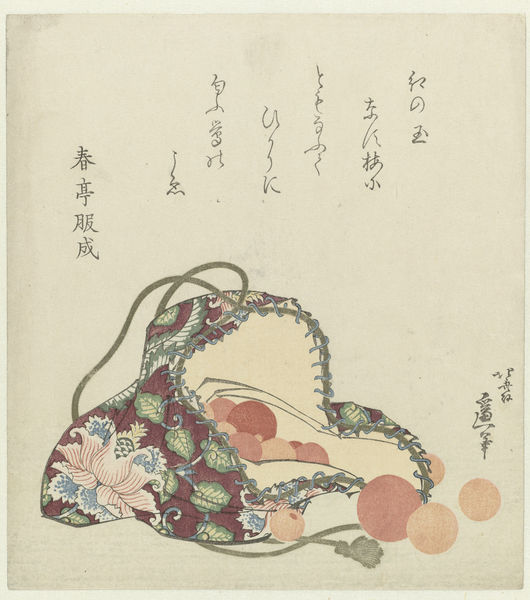
Titel: Quartz beads in a brocade bag.
Künstler: Katsushika Hokusai
Standort: Amsterdam
Institution: Rijksmuseum
Schlagwörter: blue, fringe, red, white, green, japanese, pink, print, brown, flower, fruit, orange, sun, drawing, bonnet, fabric, writing, rope, spring, basket, leaves, art, balls, circles, cloth, chinese, asian, simple, wool, japan, china, caligraphy, script, strap, tan, son, oriental, ball, text, sack, poetry, dimension, tassel, string, thread, bag, peaches, poem, petals, overlapping, bad, stems, oranges, characters, purse, cord, song, seam, orbs, stitched, cloth bag, tassl, writiting